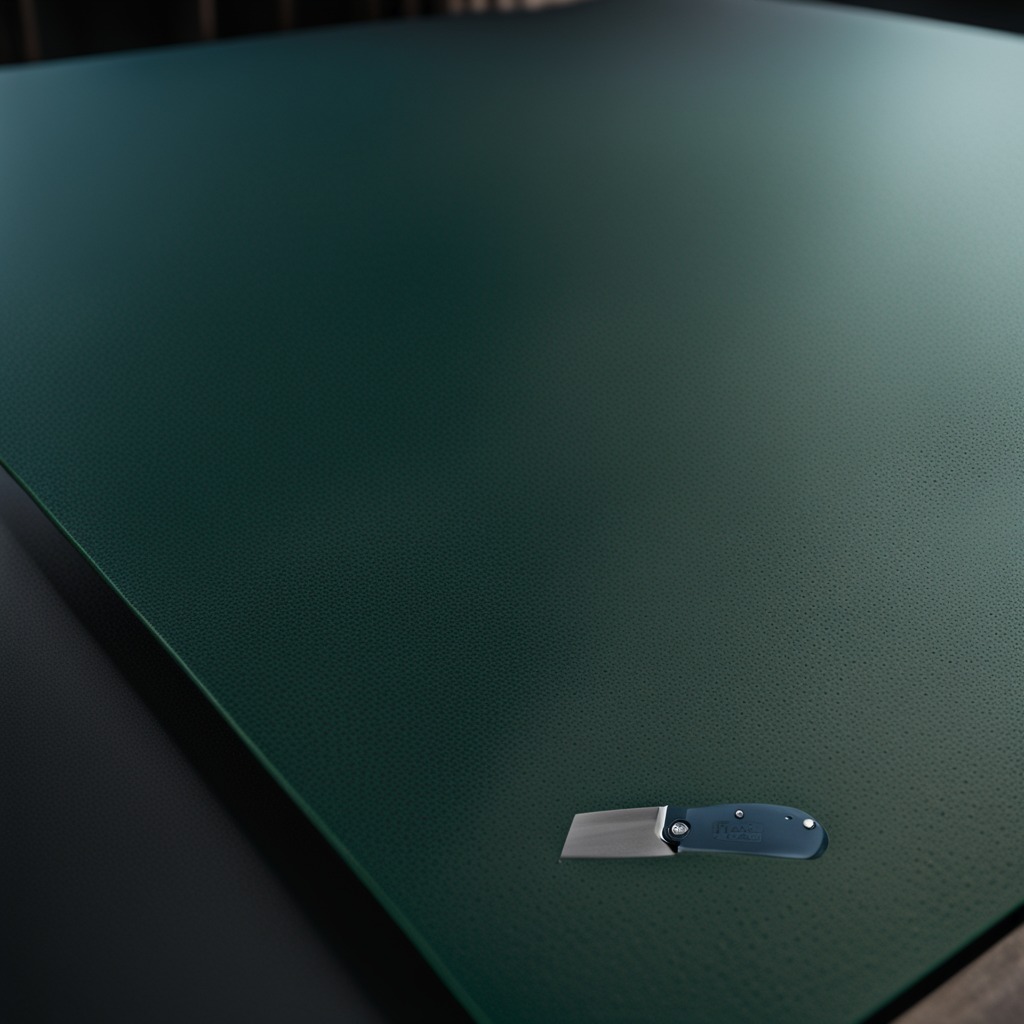
A utility knife lying on the clean granite tabletop